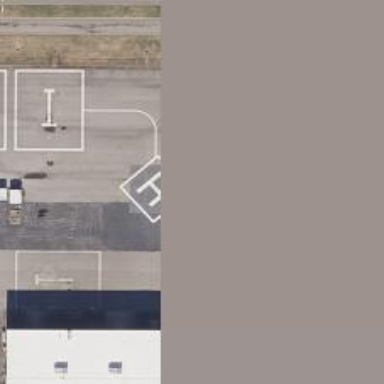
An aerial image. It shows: Image showing helipad at airport.